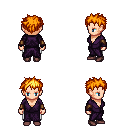
a pixel art fantasy rpg character, female body template, human, light skin, purple robe, white pants, light blonde bedhead hairstyle, cloth bracers, maroon shoes, four views (front, back, left, right), 2x2 character sprite sheet, small pixel art, hard edges, no anti-aliasing